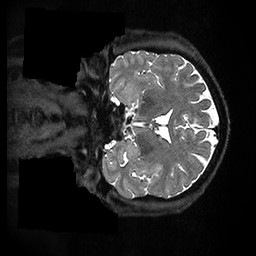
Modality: T2w
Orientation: coronal
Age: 60
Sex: male
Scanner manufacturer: ge
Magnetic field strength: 3 T
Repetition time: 3.202 s
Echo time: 0.0594 s